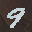
Label: 9